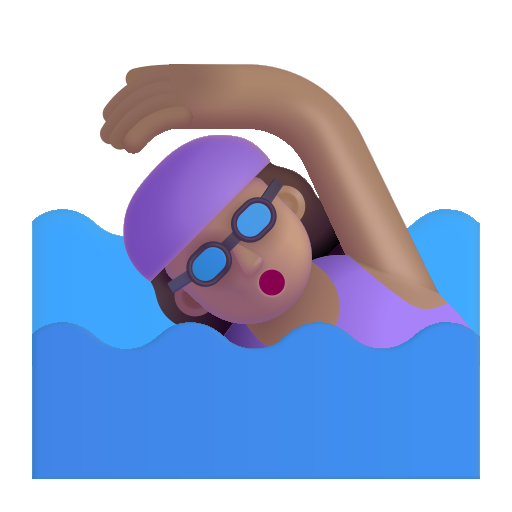
woman swimming color